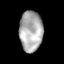
Tissue: lung
Cell type: Epithelial cells
Senescence score: 0.2243
Nuclear area (px): 921
Mean DAPI intensity: 172.433